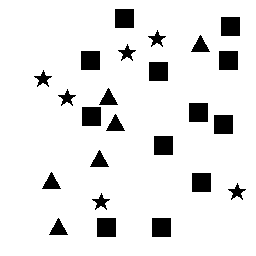
Squares: 12
Triangles: 6
Stars: 6
Total shapes: 24